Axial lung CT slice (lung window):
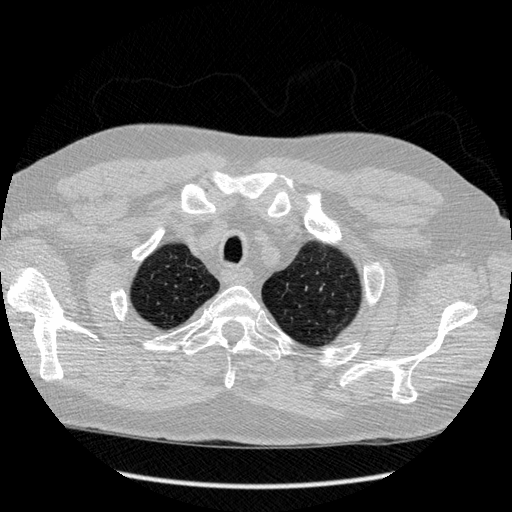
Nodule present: no